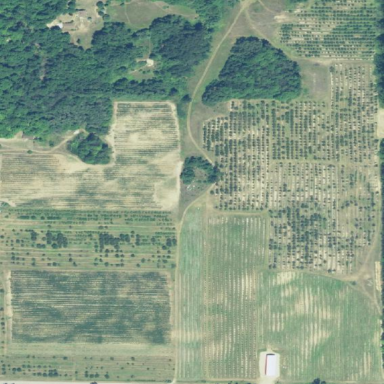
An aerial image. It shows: Orchard.